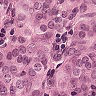
Metastatic tissue present: yes